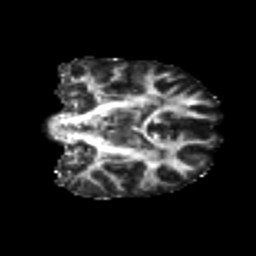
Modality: FA
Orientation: coronal
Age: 21
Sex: female
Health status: healthy
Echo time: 0.074 s